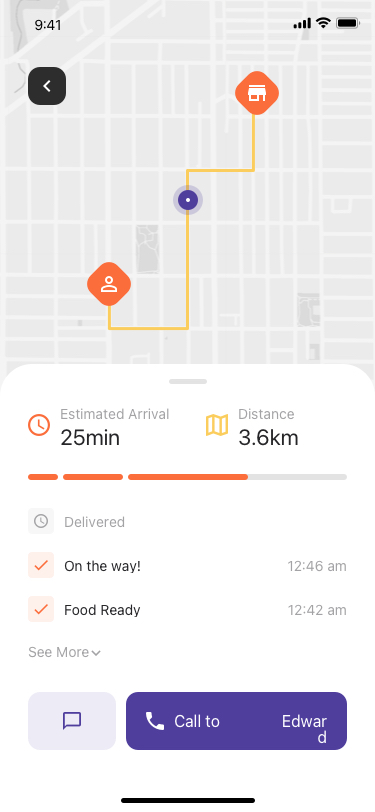
Text in this UI design:
Estimated Arrival
25min
Distance
3.6km
On the way!
12:46 am
Food Ready
12:42 am
Delivered
See More
Call to
Edward